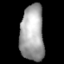
Tissue: lung
Cell type: Others
Senescence score: 0.195
Nuclear area (px): 1314
Mean DAPI intensity: 164.069